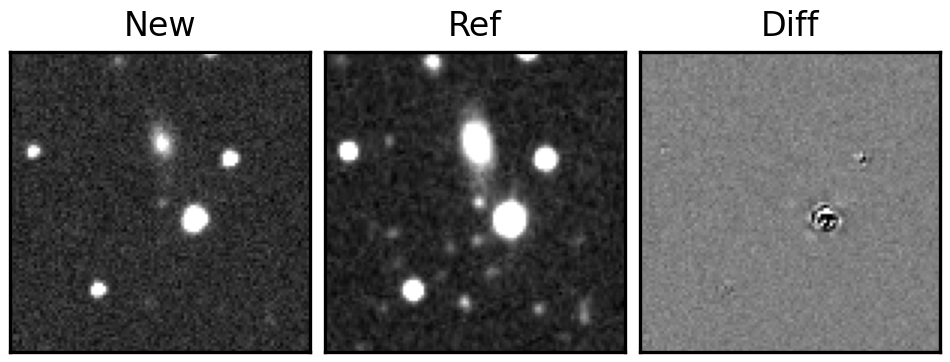
Label: real